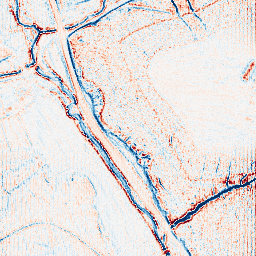
Category: edge_preserving
Decomposition family: anisotropic_diffusion
Decomposition parameters: iterations: 20
kappa: 50
gamma: 0.05
Upsampling method: fft_zeropad
Upsampling parameters: scale: 2
Upsampling scale: 2